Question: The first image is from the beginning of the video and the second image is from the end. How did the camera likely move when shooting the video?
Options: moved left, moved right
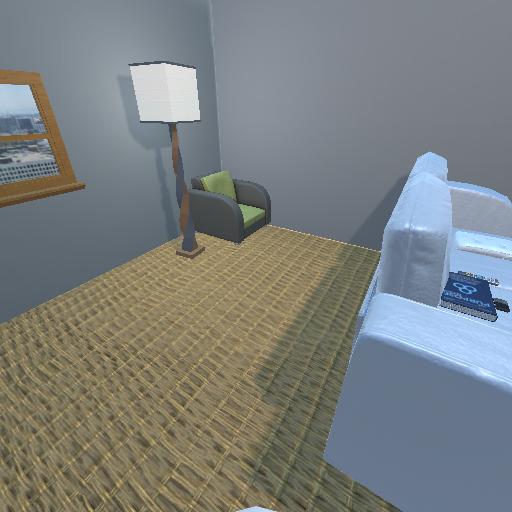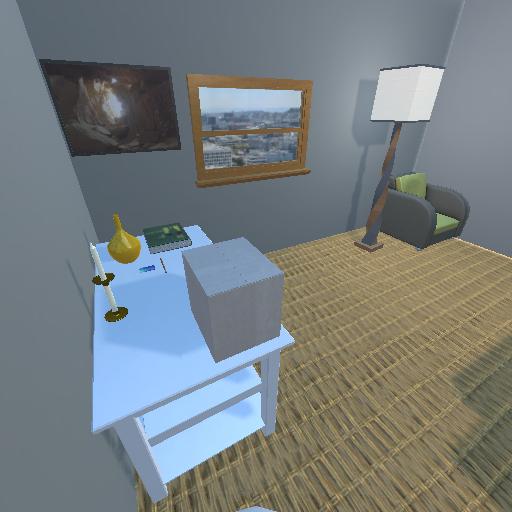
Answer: moved left